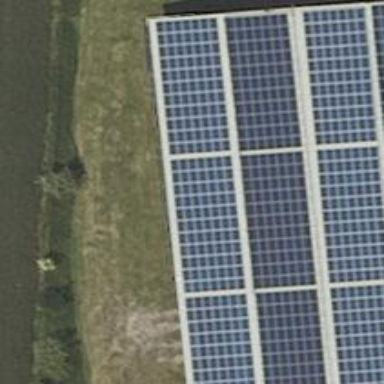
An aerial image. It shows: Solar photovoltaic panel generating electricity through small installation.